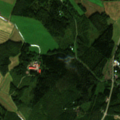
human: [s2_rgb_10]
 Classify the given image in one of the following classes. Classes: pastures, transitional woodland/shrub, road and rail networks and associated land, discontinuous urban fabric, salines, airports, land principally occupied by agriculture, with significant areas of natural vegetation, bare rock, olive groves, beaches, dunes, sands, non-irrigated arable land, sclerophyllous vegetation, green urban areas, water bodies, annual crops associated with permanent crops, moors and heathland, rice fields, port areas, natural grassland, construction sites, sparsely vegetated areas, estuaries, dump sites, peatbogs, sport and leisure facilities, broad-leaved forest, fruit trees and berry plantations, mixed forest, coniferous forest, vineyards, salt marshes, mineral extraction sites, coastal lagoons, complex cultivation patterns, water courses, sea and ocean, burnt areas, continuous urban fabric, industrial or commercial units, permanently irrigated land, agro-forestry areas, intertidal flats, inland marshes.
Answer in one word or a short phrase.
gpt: non-irrigated arable land, mixed forest, transitional woodland/shrub